Question: I have a folder with subfolders, I see only subfolders?
That's what I use:
'''
if ($dir = opendir('templates')) {
$blacklist = array('.', '..');
while (false !== ($file = readdir($dir))) {
if (!in_array($file, $blacklist)) {
echo $file.'<br>';
}
}
closedir($dir);
}
'''
In the destination folder is two folders and one image.
That's what I get:
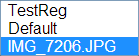
Answer: You can use is_dir() and is_file()
'''
if ($dir = opendir('templates')) {
$blacklist = array('.', '..');
while (false !== ($file = readdir($dir))) {
if (!in_array($file, $blacklist)) {
if (is_dir($file)){
echo $file.'<br>';
}
}
}
closedir($dir);
}
'''